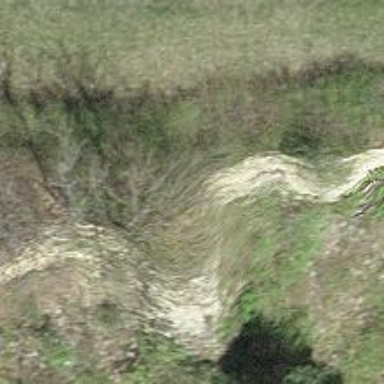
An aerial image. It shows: Cliff in nature.